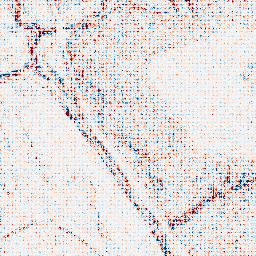
Category: wavelet
Decomposition family: wavelet_reverse_biorthogonal
Decomposition parameters: wavelet: rbio2.4
level: 1
Upsampling method: sinc_blackman
Upsampling parameters: scale: 8
kernel_size: 8
Upsampling scale: 8